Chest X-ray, AP view. Patient: 29 years old, sex F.
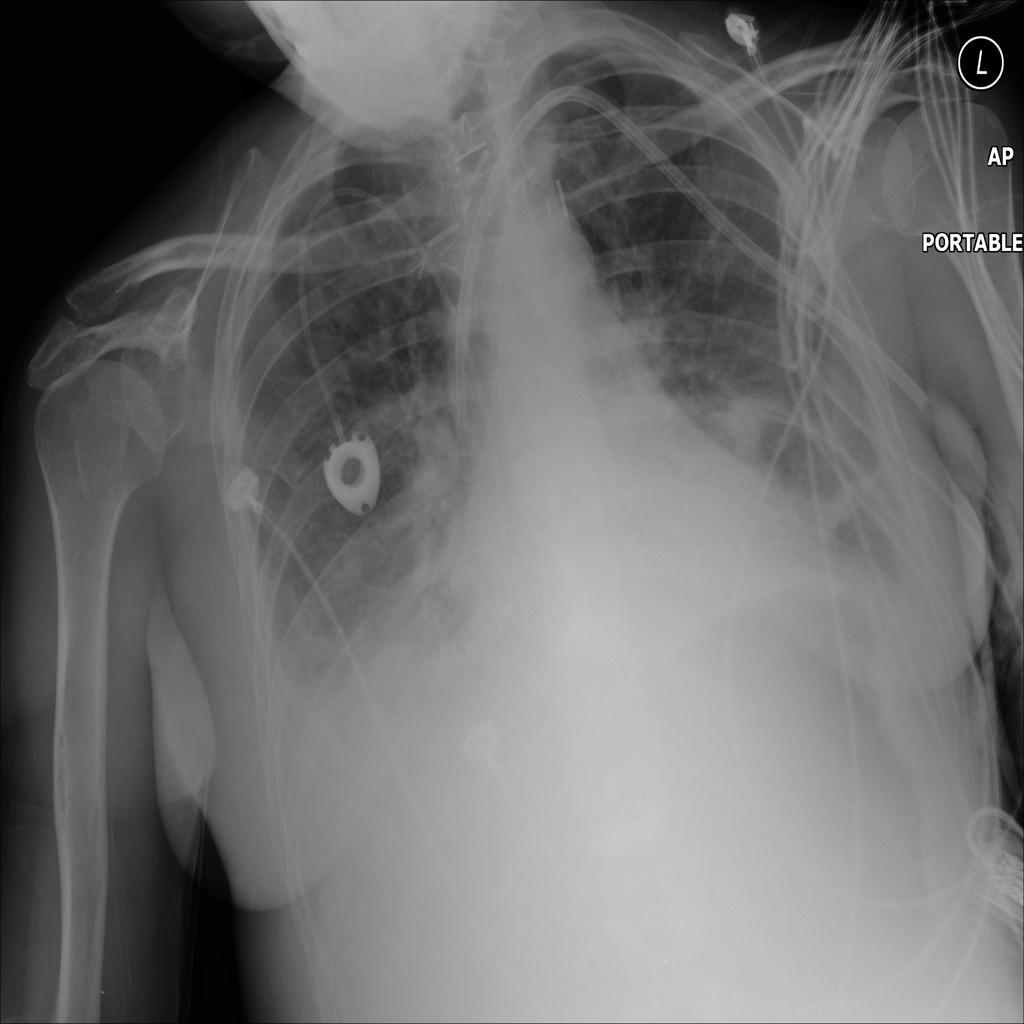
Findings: Atelectasis, Consolidation, Effusion, Infiltration